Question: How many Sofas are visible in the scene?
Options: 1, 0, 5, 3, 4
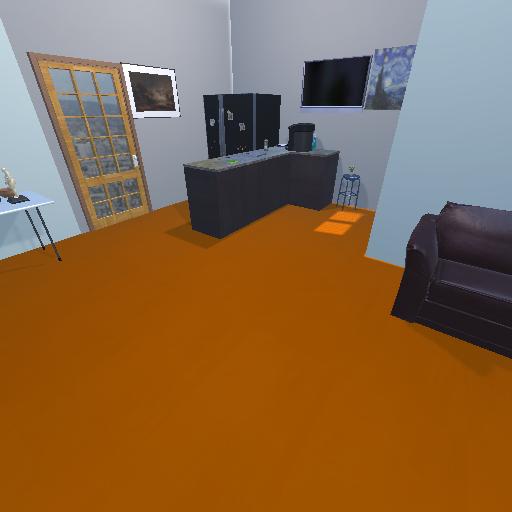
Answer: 1